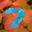
Label: 7